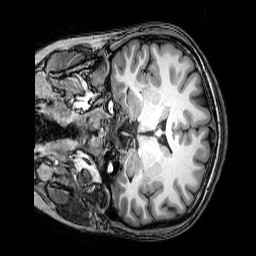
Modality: T1w
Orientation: coronal
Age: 32
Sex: female
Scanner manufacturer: philips
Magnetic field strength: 3 T
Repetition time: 0.008113 s
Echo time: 0.003709 s